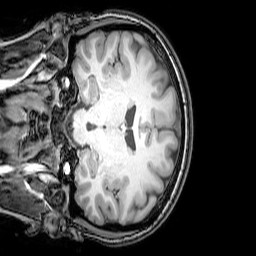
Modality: T1w
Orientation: coronal
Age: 24
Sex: female
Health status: healthy
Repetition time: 0.081 s
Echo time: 0.037 s